Question: I'm getting a number of crashes in __handleUncaughtException -> CFNumberCreate -> malloc_zone_malloc (see screenshot of crash log from Crashlytics).
Can anyone explain what might be causing this?

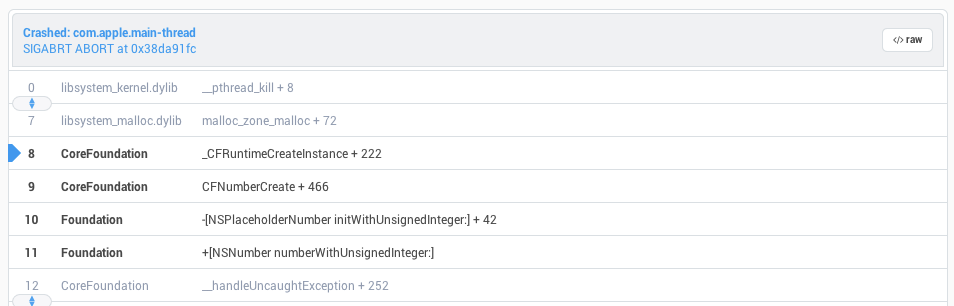
Answer: Most likely the crash is not caused by anything related to NSNumber or CFNumber, but is caused by messing up memory earlier, and the crash you get is just the symptom.
Google for "iOS debug memory corruption" which should give you some hints.